Interaction volume radius: 5 \u00c5
Interaction volume height: 25 \u00c5
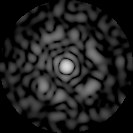
Disorder parameter: 0.8126